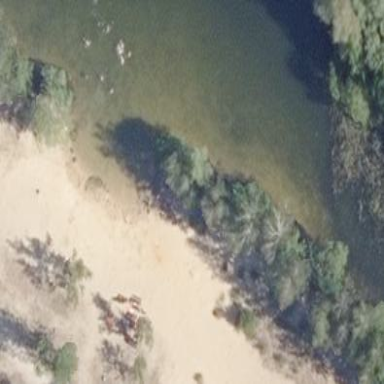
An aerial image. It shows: Sandy beach with natural surroundings.